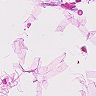
Metastatic tissue present: no